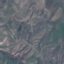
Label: HerbaceousVegetation